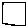
Label: square